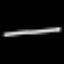
Label: line